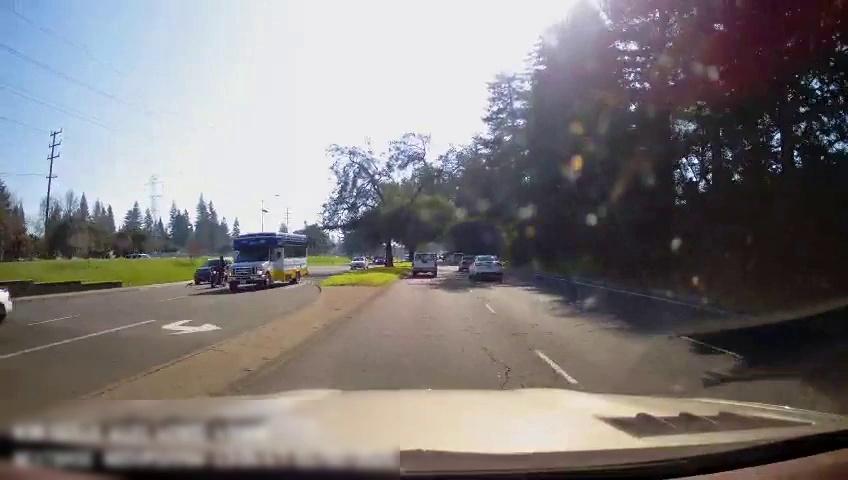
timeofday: Day
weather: Sunny
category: Drivable Space
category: Drivable Space
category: Vehicles | Car
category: Vehicles | Car
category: Motorbikes
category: Vehicles | Bus
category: Vehicles | Car
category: Vehicles | Car
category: Vehicles | SUV
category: Vehicles | Truck
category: Vehicles | Car
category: Vehicles | Car
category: Lanes | Opposite Lane
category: Lanes | Current Lane
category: Lanes | Current Lane
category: Lanes | Alternate Lane